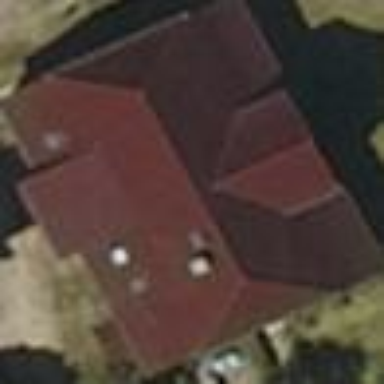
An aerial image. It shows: Simple house.